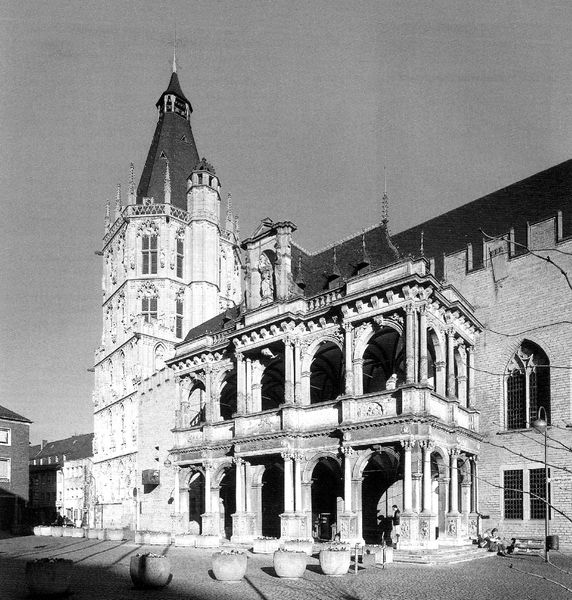
Titel: Köln, Rathauslaube (Obergeschoss 1616/17 verändert)
Künstler: Wilhelm Vernukken
Standort: Köln (EU - D - NRW)
Schlagwörter: fenster, säulen, dach, gebäude, architektur, kirche, gotik, turm, bogen, fassade, platz, foto, fotografie, bögen, loggia, offen, türmchen, dom, schwarzweiß, fries, gotisch, portikus, fialen